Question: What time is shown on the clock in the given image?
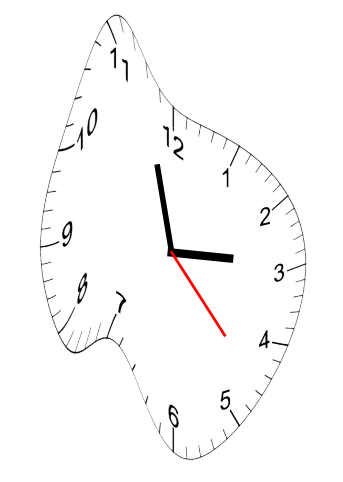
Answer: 02:57:23